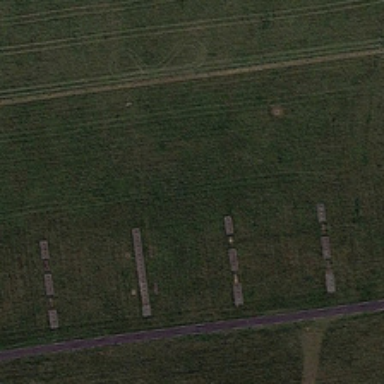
Part of meadow with many intensive dark green grass in it .